Field crop: maize
Growth stage: 2
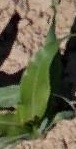
Species: maize